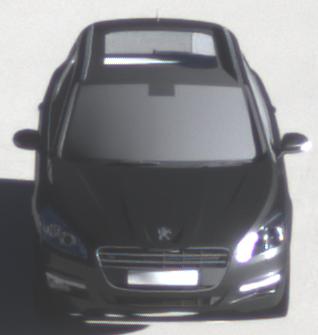
Make: Peugeot
Model: 508 SW 120 VTi
Detailed model: 508 (I) SW
Model produced from: 2011/03
Model produced until: 2014/05
Doors: 5
Color: black
Road condition: dry road
Daytime: morning or afternoon
Contrast: high contrast